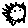
Label: sun